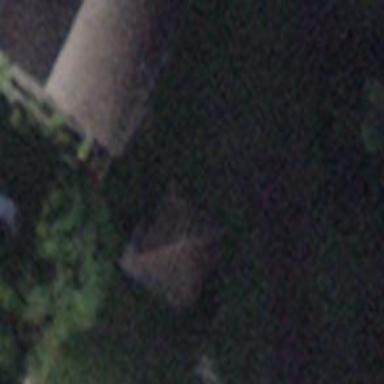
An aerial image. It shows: Rural barn.